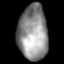
Tissue: lung
Cell type: Epithelial cells
Senescence score: 0.1776
Nuclear area (px): 1603
Mean DAPI intensity: 142.893